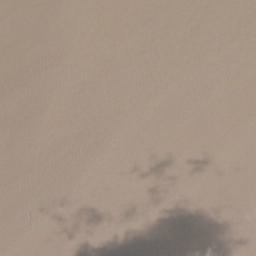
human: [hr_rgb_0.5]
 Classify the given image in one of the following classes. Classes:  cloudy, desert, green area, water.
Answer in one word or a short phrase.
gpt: cloudy